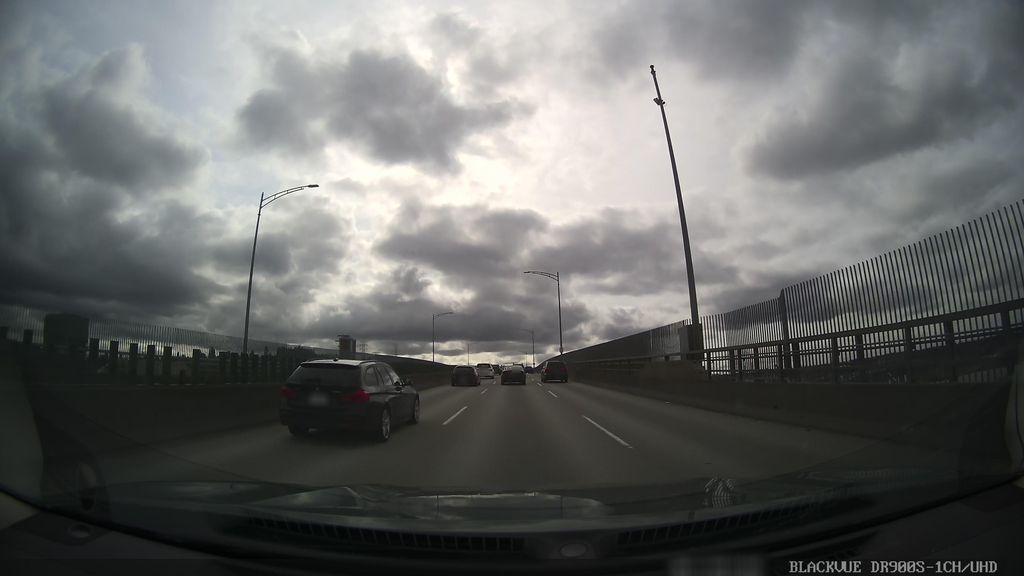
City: vancouver